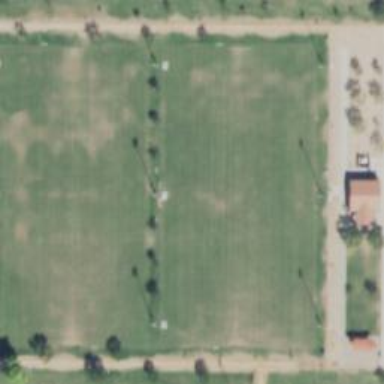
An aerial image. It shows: Soccer pitch for outdoor sports and leisure activities.